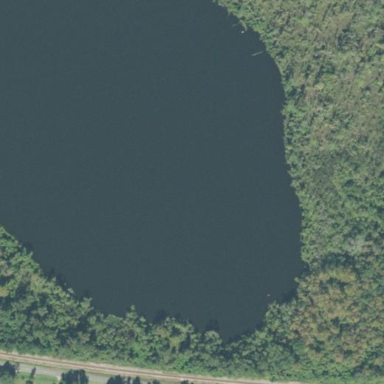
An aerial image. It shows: Swamp in wetland area.